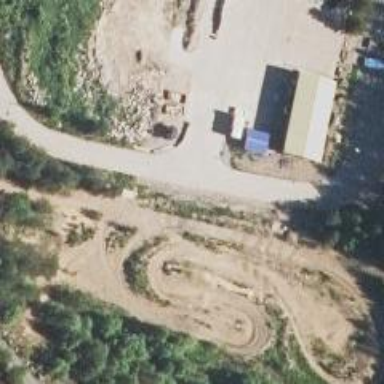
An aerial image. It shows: Sports center dedicated to motocross.